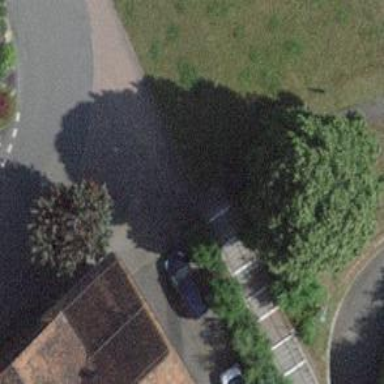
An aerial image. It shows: Road with steps.